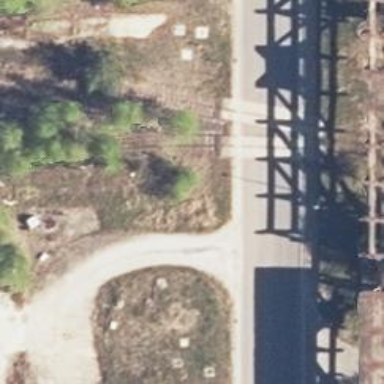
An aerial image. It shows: Disused railway spur line.